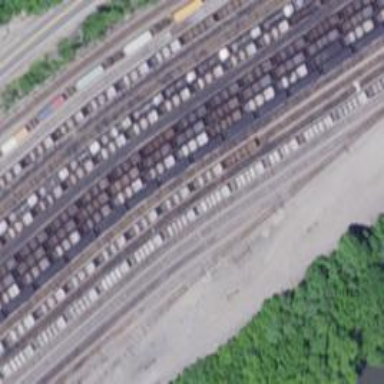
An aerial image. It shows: Railway yard used for servicing trains.